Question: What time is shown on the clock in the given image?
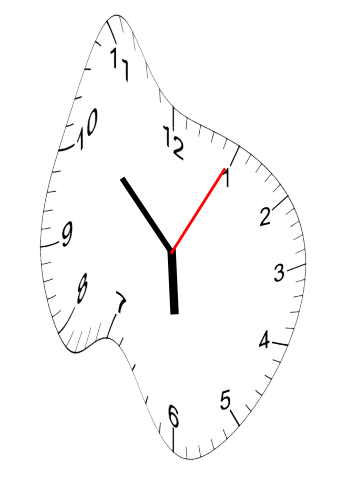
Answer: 05:52:05